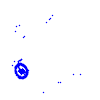
Particle: kaon